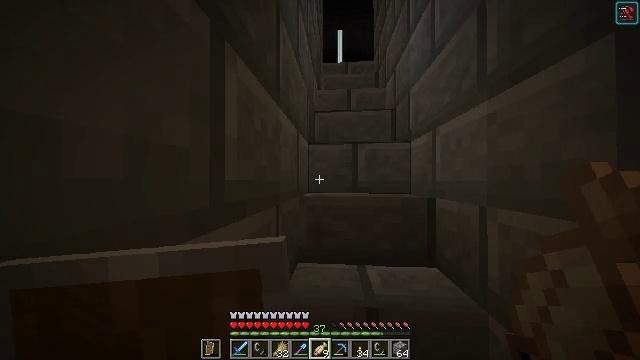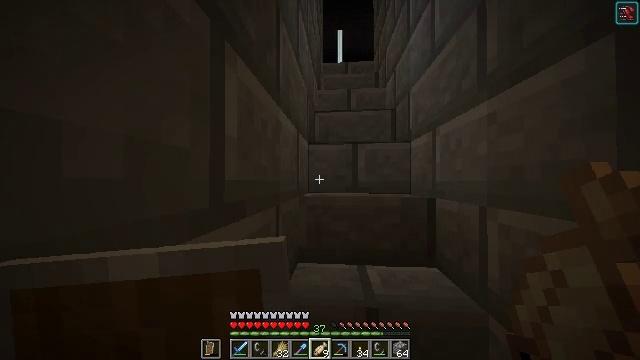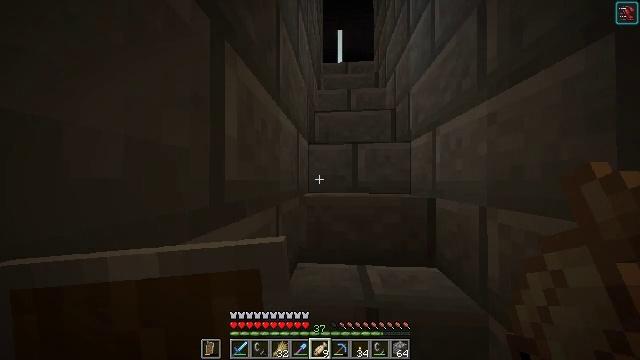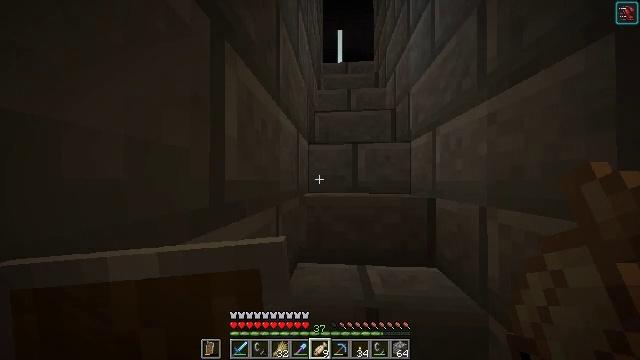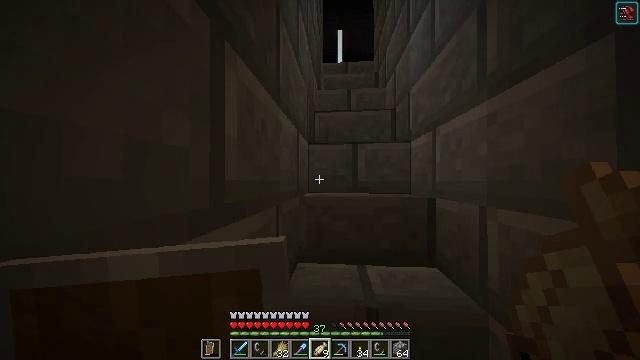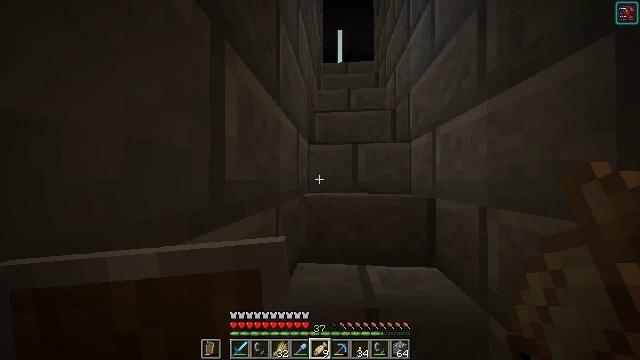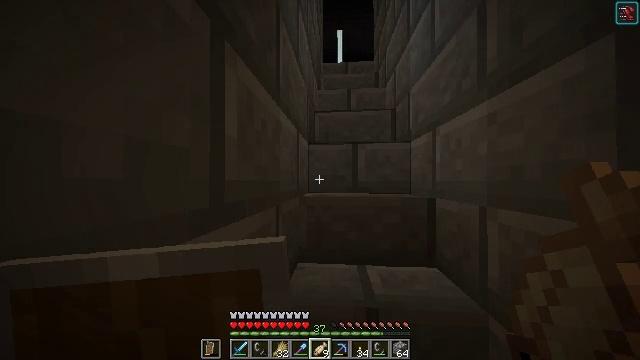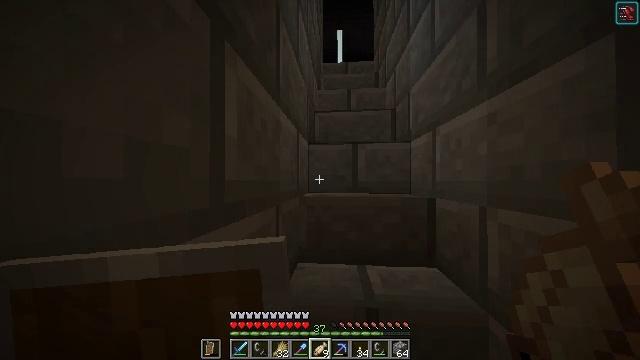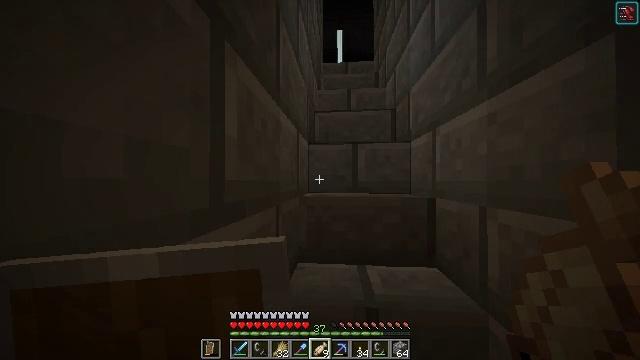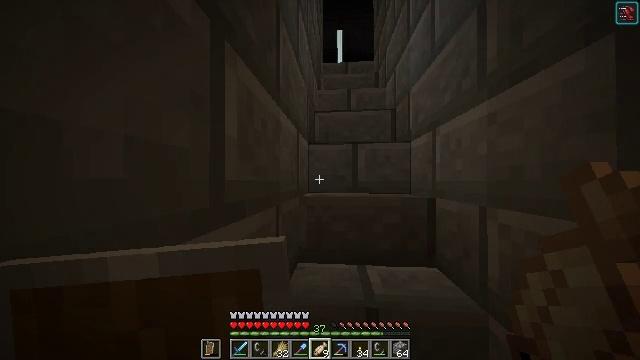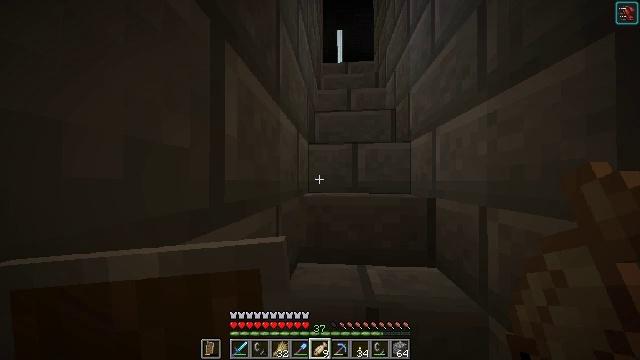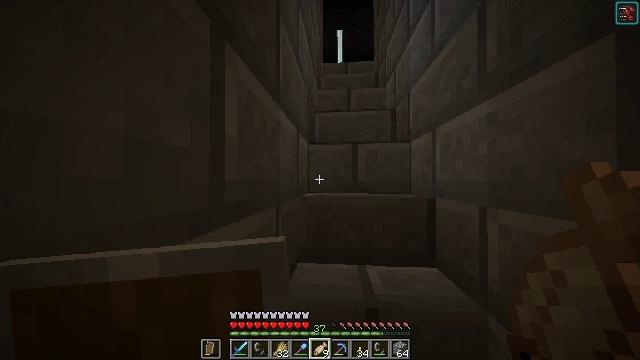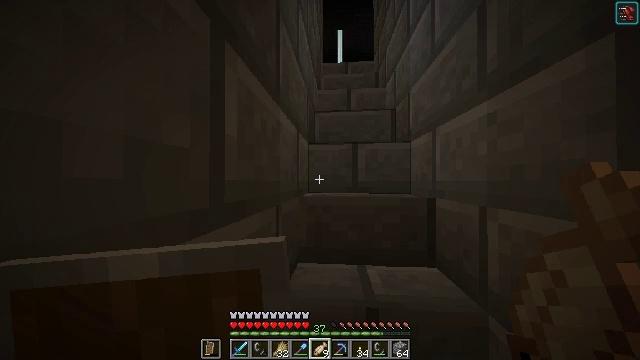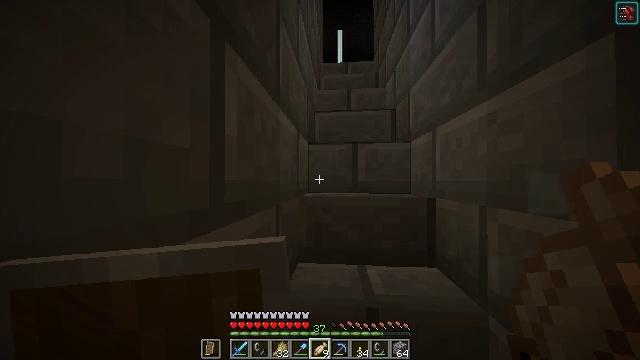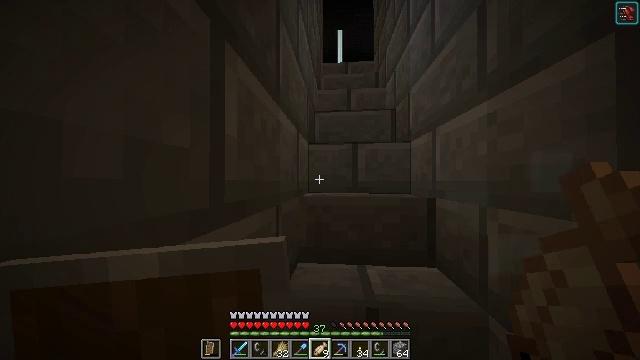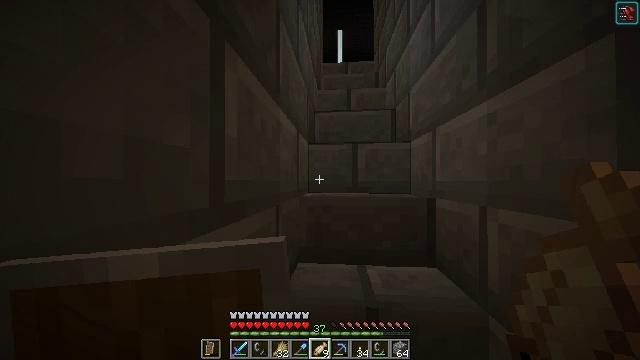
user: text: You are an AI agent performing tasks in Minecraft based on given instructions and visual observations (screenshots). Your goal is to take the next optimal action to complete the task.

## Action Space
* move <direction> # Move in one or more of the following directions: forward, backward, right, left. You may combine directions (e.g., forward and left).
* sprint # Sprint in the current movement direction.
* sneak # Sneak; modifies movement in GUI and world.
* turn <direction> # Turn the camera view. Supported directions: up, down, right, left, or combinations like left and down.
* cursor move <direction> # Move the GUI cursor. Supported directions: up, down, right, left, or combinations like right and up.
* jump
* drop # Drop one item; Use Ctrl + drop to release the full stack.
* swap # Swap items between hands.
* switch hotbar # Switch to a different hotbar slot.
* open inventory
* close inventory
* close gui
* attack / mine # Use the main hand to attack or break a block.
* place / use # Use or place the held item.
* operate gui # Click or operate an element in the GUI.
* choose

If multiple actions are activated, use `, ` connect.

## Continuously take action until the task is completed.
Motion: motion action
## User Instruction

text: Make polished blackstone in the crafting table.
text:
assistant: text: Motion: no_op
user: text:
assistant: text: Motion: no_op
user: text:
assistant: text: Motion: no_op
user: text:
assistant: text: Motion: no_op
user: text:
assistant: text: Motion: no_op
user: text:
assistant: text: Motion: no_op
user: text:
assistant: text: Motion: no_op
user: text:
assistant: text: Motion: no_op
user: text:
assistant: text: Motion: no_op
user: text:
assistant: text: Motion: no_op
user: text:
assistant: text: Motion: no_op
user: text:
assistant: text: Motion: no_op
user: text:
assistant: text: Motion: no_op
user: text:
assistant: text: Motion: no_op
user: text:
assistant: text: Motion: no_op
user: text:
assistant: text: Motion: no_op
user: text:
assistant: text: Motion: no_op
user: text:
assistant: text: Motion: no_op
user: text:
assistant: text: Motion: no_op
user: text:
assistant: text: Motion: no_op
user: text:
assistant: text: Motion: no_op
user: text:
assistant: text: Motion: no_op
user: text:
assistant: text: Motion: no_op
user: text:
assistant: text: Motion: no_op
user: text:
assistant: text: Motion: no_op
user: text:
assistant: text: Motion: no_op
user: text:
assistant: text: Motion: no_op
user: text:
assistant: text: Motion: no_op
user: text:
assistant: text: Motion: no_op
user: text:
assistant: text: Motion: no_op